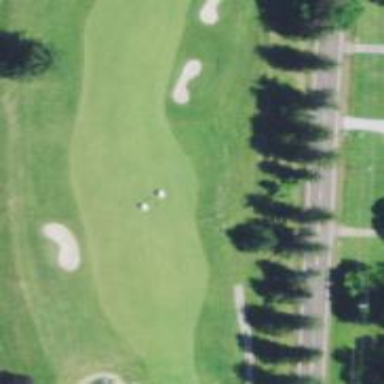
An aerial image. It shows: Golf fairway surrounded by grass.